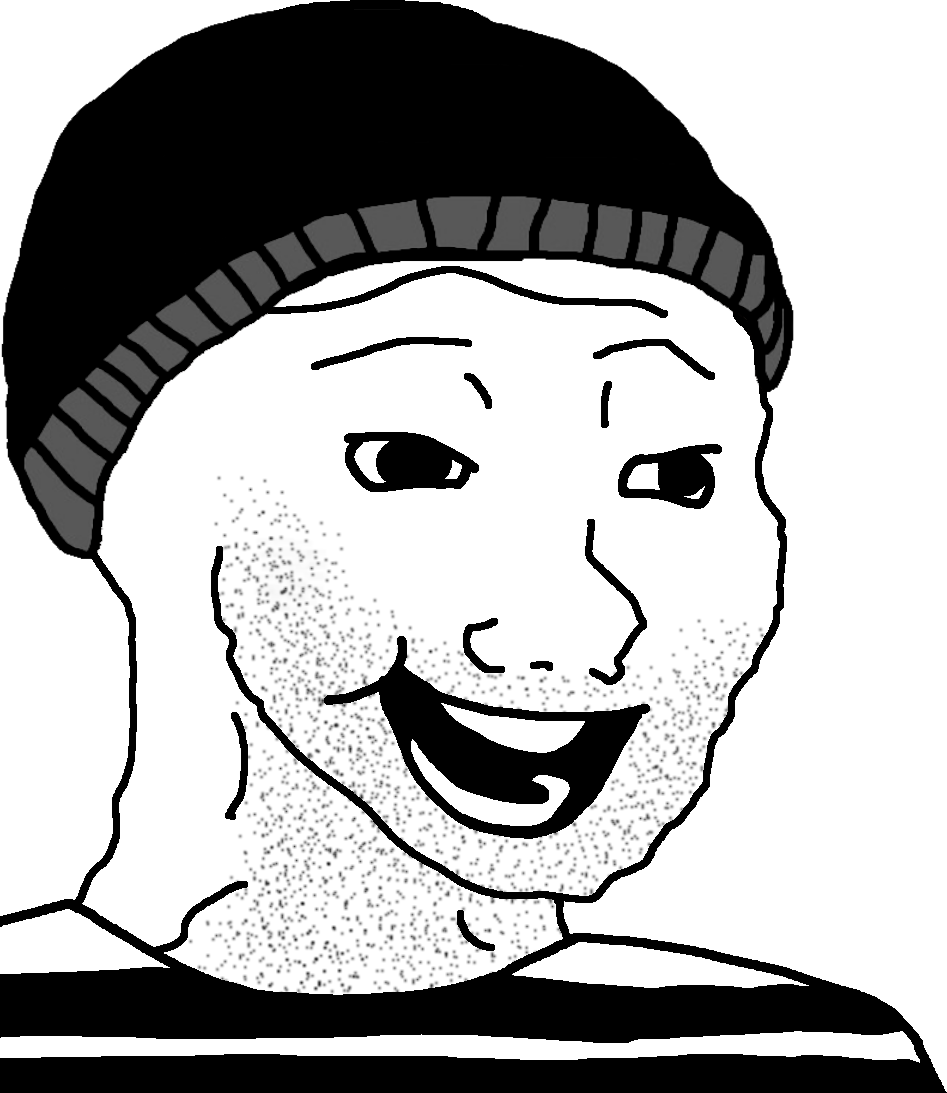
Label: 5_Bloomer